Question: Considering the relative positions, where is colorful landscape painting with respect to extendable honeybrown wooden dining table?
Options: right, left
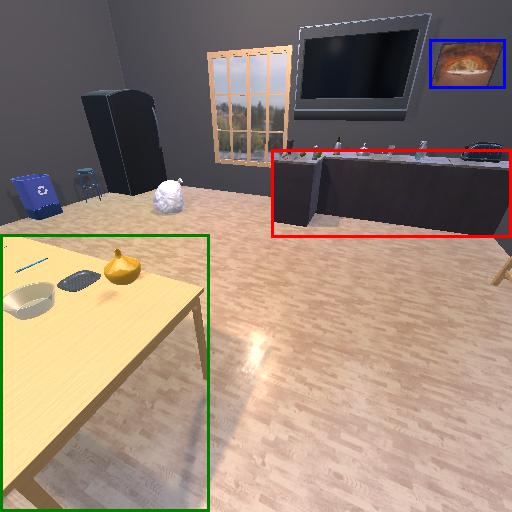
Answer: right